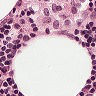
Metastatic tissue present: no